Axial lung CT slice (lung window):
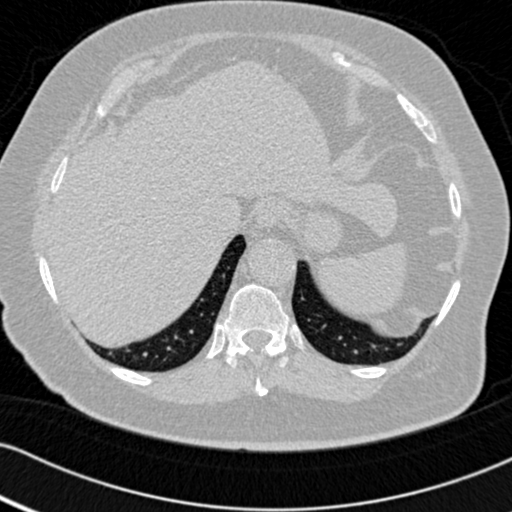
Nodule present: no